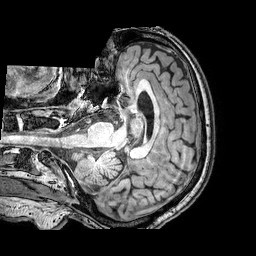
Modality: T1w
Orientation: axial
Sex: male
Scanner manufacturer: philips
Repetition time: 0.008265 s
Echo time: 0.00379 s